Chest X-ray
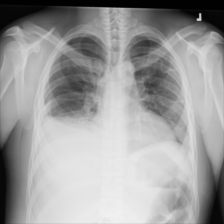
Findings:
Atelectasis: positive
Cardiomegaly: negative
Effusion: positive
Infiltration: positive
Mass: negative
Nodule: negative
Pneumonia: negative
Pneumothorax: negative
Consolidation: negative
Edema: negative
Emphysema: negative
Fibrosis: negative
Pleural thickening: negative
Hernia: negative